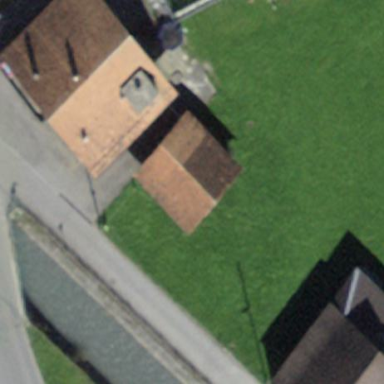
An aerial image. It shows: Garage building.